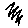
Label: zigzag